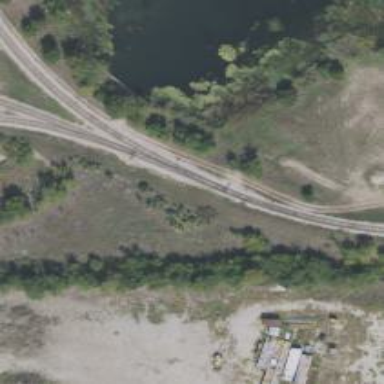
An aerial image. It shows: Rail spur service.